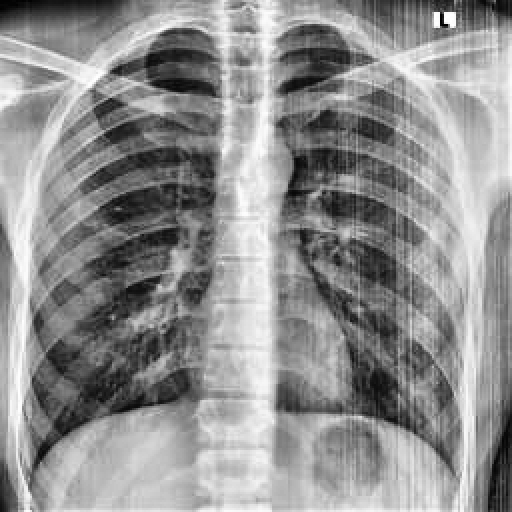
Finding: NORMAL